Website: walmart
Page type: address-validator
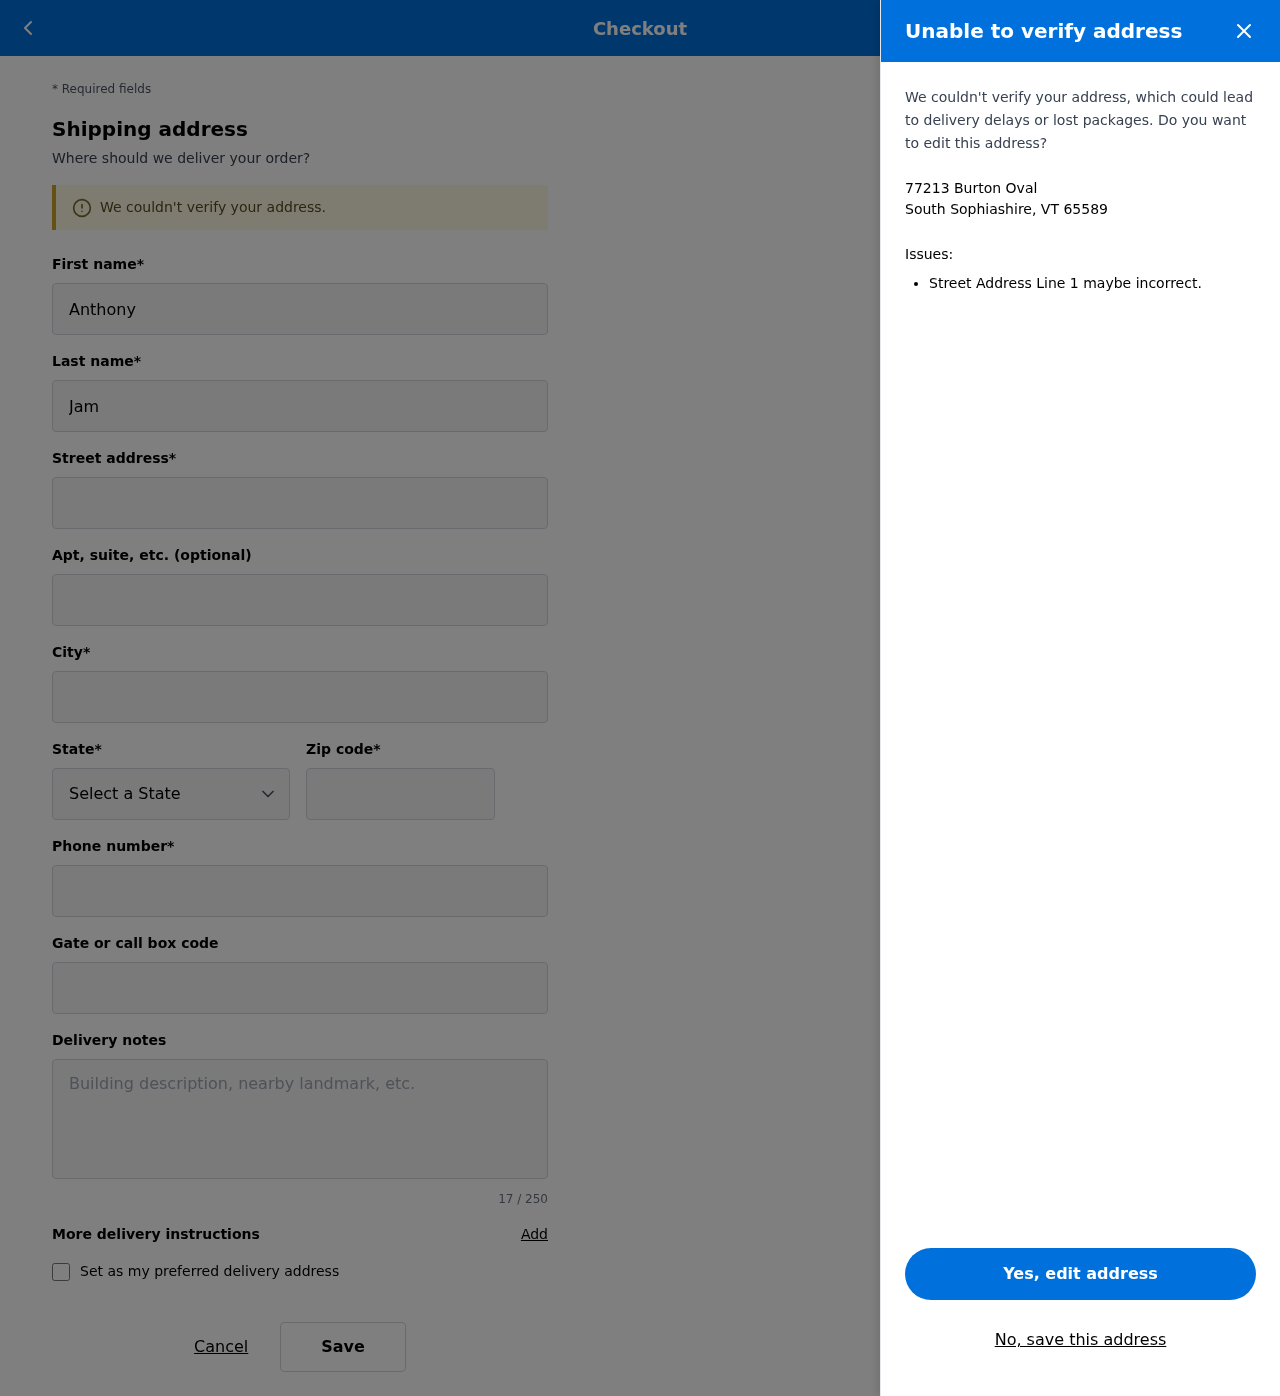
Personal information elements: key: PII_CITY_STATE_ZIP
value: South Sophiashire, VT 65589
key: PII_DELIVERY_INSTRUCTIONS
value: Call upon arrival
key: PII_STATE_ABBR
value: VT
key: PII_STREET
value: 77213 Burton Oval
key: PII_FIRSTNAME
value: Anthony
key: PII_LASTNAME
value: James
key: PII_CITY
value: South Sophiashire
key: PII_POSTCODE
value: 65589
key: PII_PHONE
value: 5575631080
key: PII_SECURITY_CODE
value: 14036